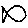
Label: fish